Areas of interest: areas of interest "Hunan University of Arts and Sciences West Campus Tennis Court"
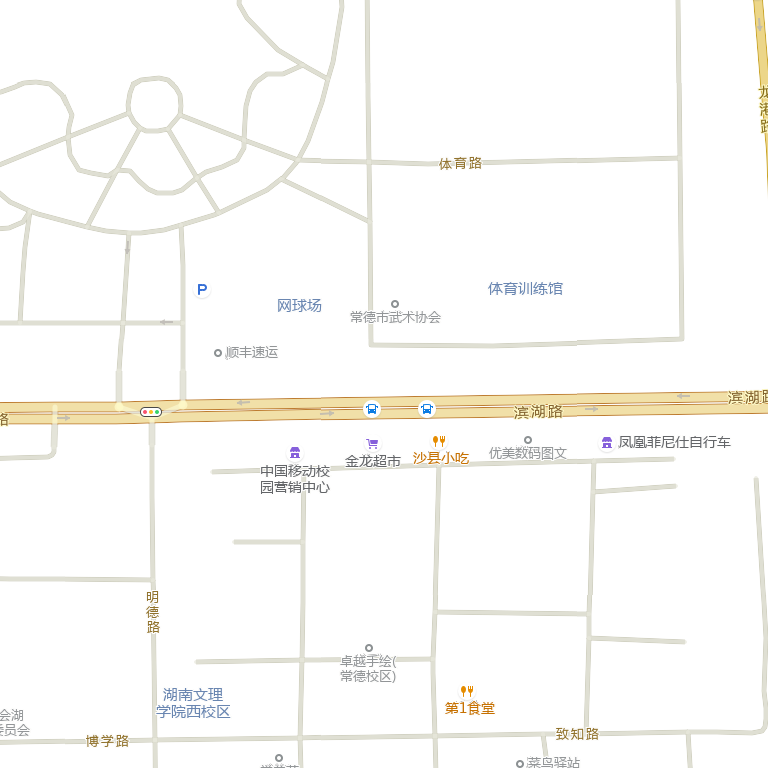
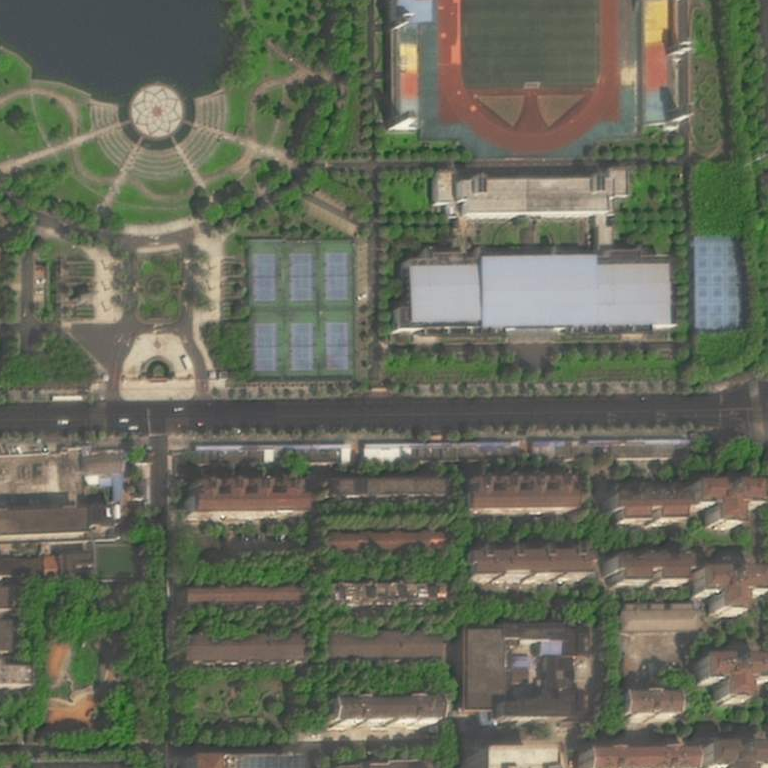